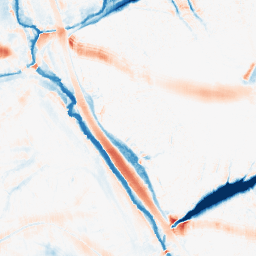
Category: morphological
Decomposition family: morphological_ellipse
Decomposition parameters: operation: average
width: 30
height: 20
Upsampling method: bicubic_3x
Upsampling parameters: scale: 3
Upsampling scale: 3